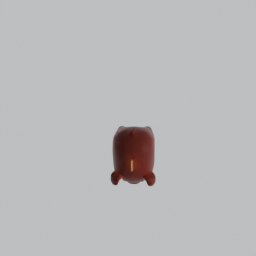
Label: decoration